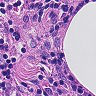
Metastatic tissue present: no